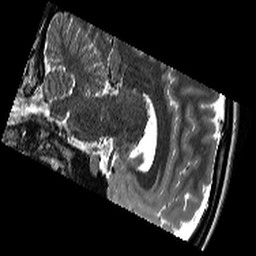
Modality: T2w
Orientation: sagittal
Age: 19
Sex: female
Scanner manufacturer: siemens
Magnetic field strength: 3 T
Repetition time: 13.15 s
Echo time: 0.082 s